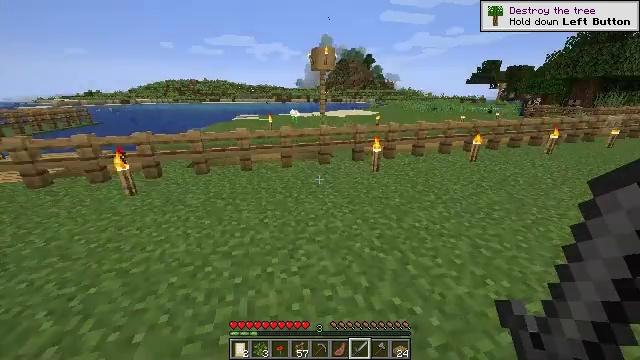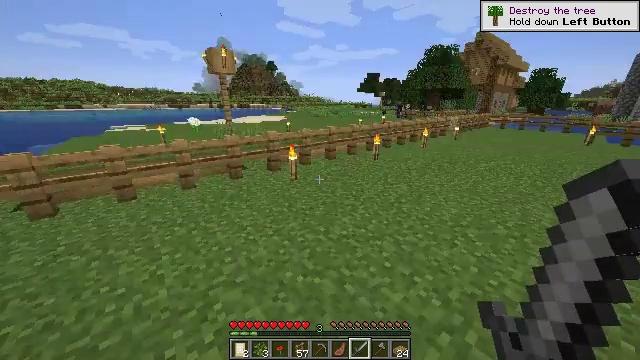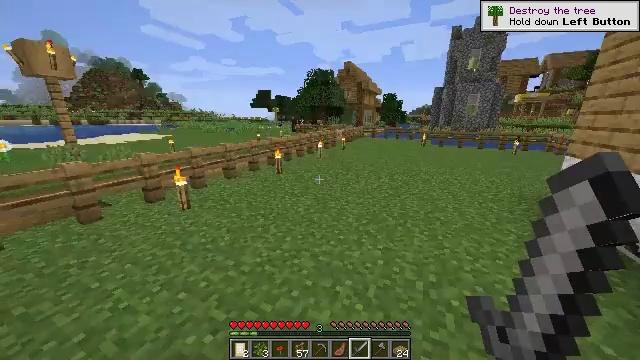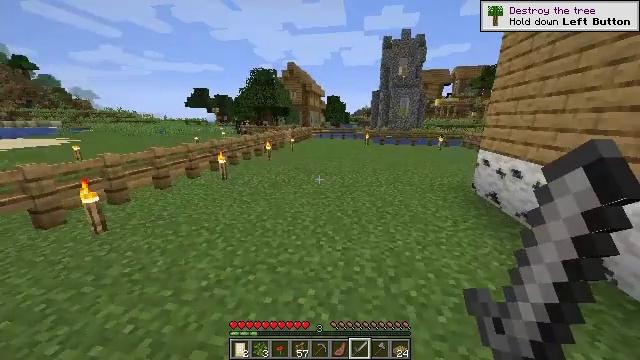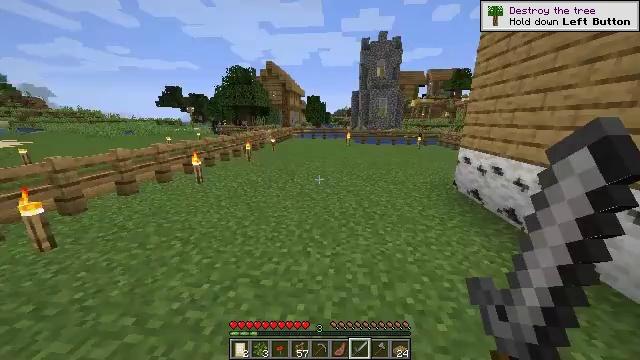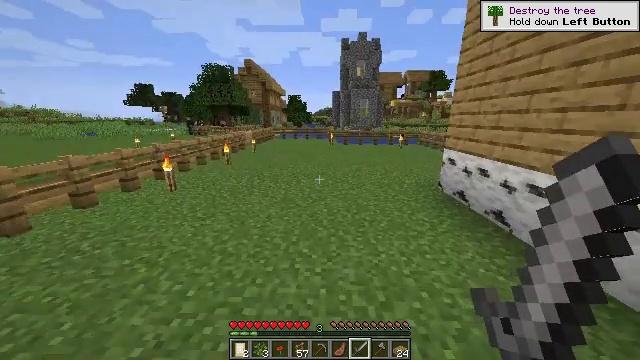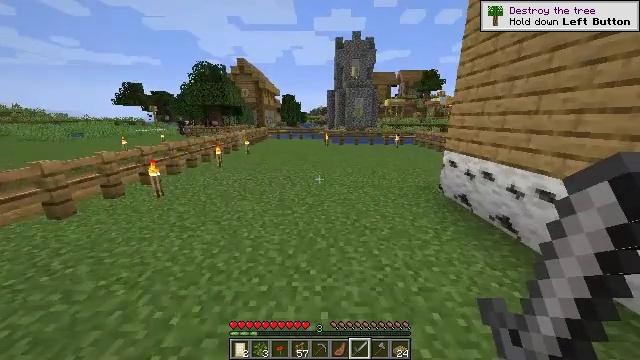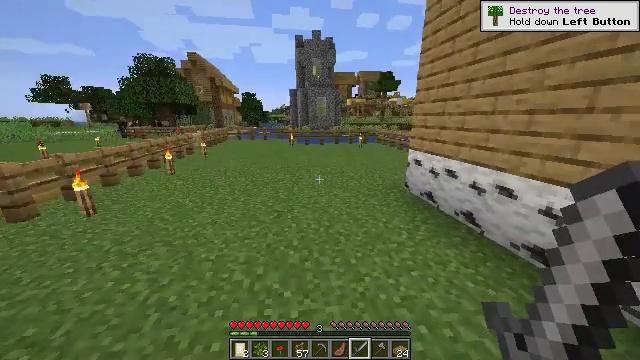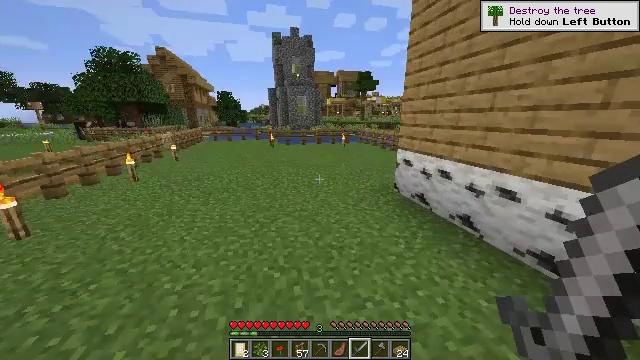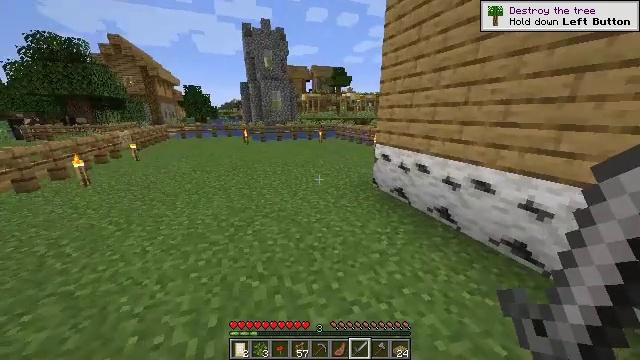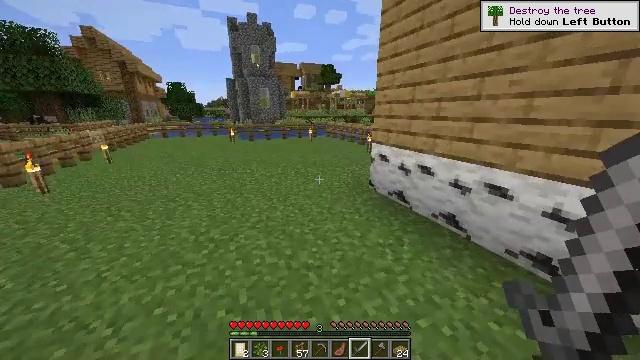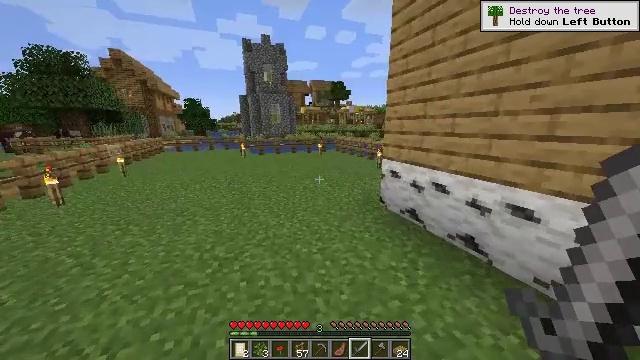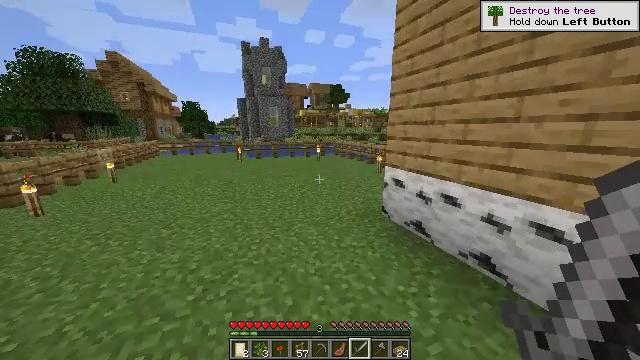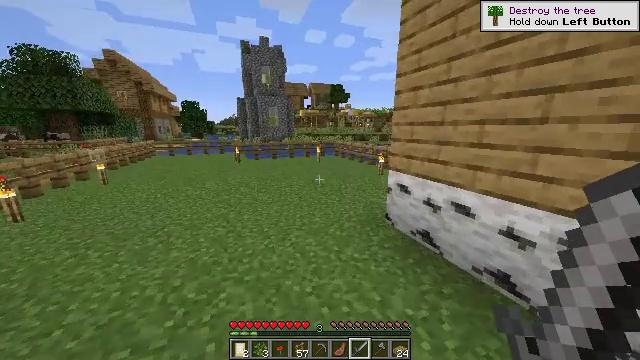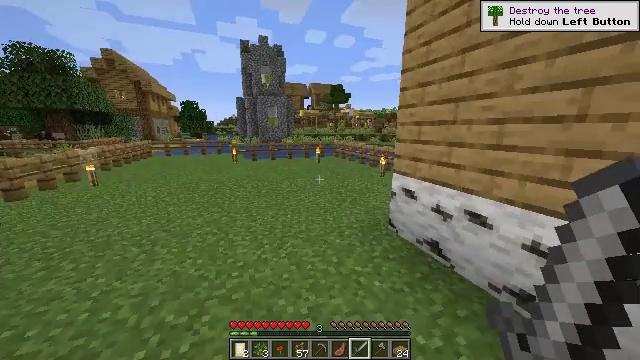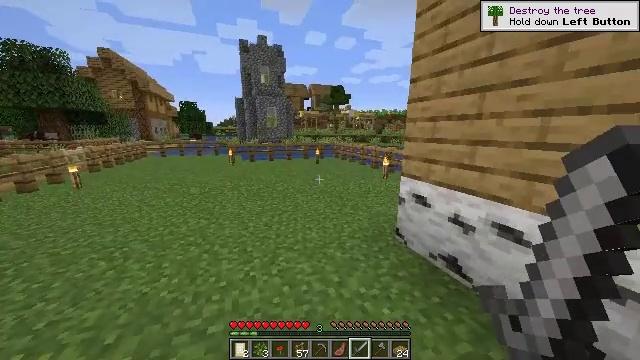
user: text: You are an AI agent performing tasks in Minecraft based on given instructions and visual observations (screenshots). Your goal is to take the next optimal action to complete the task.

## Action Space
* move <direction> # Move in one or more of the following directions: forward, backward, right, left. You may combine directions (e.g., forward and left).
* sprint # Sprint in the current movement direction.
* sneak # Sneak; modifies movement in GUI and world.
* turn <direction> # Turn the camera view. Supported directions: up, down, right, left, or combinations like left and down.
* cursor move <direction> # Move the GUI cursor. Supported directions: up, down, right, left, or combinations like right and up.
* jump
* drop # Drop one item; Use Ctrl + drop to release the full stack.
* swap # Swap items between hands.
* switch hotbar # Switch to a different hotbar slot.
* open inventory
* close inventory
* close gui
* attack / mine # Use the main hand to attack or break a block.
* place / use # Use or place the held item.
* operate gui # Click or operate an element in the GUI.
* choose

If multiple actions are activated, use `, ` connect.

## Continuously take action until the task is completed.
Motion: motion action
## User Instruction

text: Clear the ground by mining grass.
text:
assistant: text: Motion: move forward, sprint, turn right and up
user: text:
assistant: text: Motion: move forward, sprint, turn right and up
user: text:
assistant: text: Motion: move forward, sprint, turn right
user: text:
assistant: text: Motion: move forward, sprint, turn right
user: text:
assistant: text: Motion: move forward, sprint, turn right
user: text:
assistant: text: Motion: move forward, sprint, turn right
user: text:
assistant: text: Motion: move forward, sprint, turn right
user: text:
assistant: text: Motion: move forward, sprint, turn right
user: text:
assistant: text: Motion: move forward, sprint, turn right and down
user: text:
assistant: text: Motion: move forward, sprint, turn right
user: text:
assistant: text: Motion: move forward, sprint, turn left and up
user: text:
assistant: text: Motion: move forward, sprint
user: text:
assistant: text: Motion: move forward, sprint
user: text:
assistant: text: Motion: move forward, sprint
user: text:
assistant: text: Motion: move forward, sprint
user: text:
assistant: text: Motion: move forward, sprint, turn left and down
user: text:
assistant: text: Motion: move forward, sprint, turn left
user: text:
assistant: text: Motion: move forward, sprint, turn left
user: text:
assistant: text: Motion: move forward, sprint, turn left
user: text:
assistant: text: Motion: move forward, sprint, turn left
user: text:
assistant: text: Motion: move forward, sprint, turn left
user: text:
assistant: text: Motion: move forward, sprint, turn left
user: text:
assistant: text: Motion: move forward, sprint, turn left
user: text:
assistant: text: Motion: move forward, sprint, turn left
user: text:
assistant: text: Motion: move forward, sprint, turn left
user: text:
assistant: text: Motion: move forward, sprint, turn left
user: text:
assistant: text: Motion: move forward, sprint, turn left
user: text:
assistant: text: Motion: move forward, sprint, turn left
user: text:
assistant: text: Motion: move forward, sprint
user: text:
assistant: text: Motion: move forward, sprint, turn left